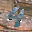
Label: 4